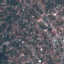
Label: Residential